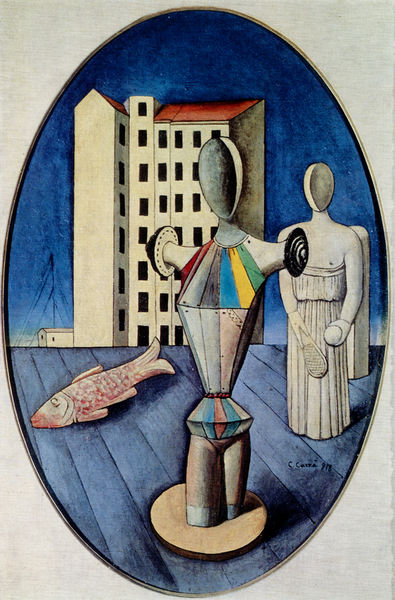
Titel: L'ovale delle apparizioni
Künstler: Carlo Carrà
Standort: Milano
Institution: Collezione R. Jucker
Schlagwörter: blau, himmel, kopf, weiß, gelb, grün, menschen, fenster, frau, hintergrund, holz, kleid, ausblick, dach, gebäude, haus, rot, ball, boden, figur, gewand, oval, schuppen, engel, skulptur, rahmung, perspektive, zwei, abstrakt, modern, dielen, figuren, steg, symmetrie, podest, surreal, surrealismus, futurismus, panzer, torso, traum, dielenboden, rüstung, puppe, puppen, fisch, racket, schläger, tennis, statuen, basis, bild im bild, abgeschnitten, wiederholung, hochhaus, bretterboden, schaufensterpuppe, armlos, eiförmig, chirico, de chirico, giorgio, giorgio de chirico, sureal, futorismus, toter fisch, elgirico